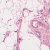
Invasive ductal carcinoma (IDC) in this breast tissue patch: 1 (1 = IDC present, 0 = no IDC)